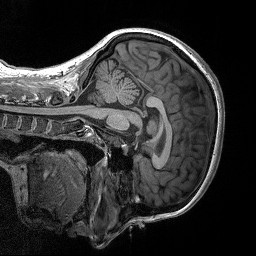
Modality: T1w
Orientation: sagittal
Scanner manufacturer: siemens
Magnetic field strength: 3 T
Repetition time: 2.3 s
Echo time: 0.00298 s